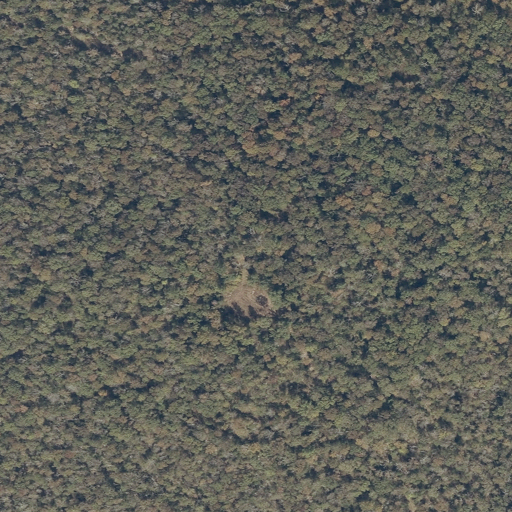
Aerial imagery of mountain in Alabama named Little Mountain containing deciduous forest and shrub